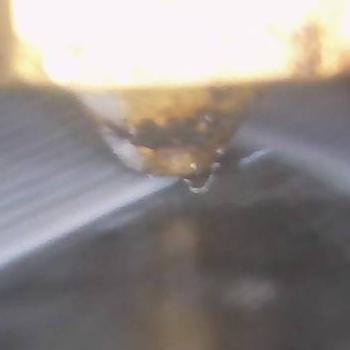
Flow rate: 56%